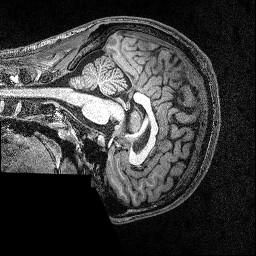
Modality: T1w
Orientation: sagittal
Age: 23
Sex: male
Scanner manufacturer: siemens
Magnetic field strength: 3 T
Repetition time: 2.53 s
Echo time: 0.00342 s